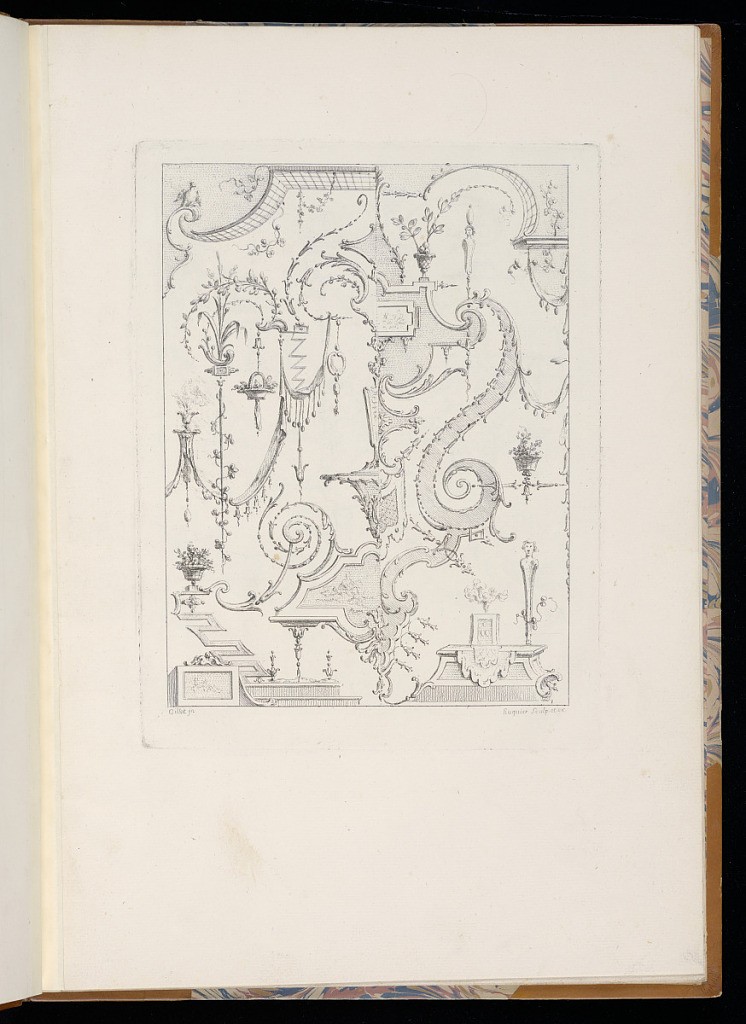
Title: Arabesque Ornament Designs
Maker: Claude Gillot, French, 1673–1722
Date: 1749–61
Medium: Etching on laid paper
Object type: Print
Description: Third plate from a series of bifurcated arabesque/ grotesque panel designs with a different design on the left and right side of the plate. The ornament features trellis, fleurons, foliage, rinceaux, scrolling leaves, cartouches, architectural details, herms, incense burners, vases and baskets of flowers, birds, beading, fluting, drapery, rosettes, and a diaper pattern. The plate is numbered and signed.